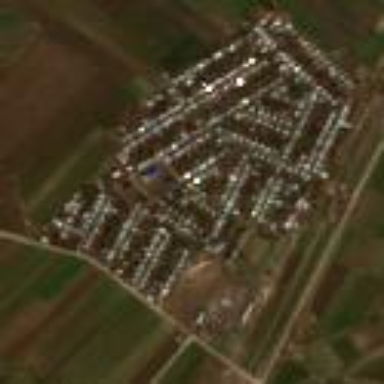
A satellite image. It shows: Residential area located in village.